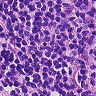
Metastatic tissue present: yes